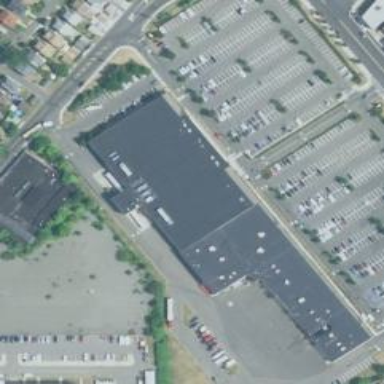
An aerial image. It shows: Supermarket.